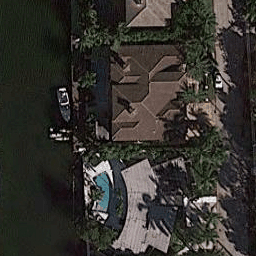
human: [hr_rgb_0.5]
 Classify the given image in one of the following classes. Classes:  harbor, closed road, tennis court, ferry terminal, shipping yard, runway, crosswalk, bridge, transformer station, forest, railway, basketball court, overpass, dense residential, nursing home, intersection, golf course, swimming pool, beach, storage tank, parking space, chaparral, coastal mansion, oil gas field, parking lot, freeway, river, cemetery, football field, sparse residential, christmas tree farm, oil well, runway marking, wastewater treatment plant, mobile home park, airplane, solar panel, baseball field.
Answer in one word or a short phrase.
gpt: coastal mansion